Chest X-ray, PA view. Patient: 51 years old, sex M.
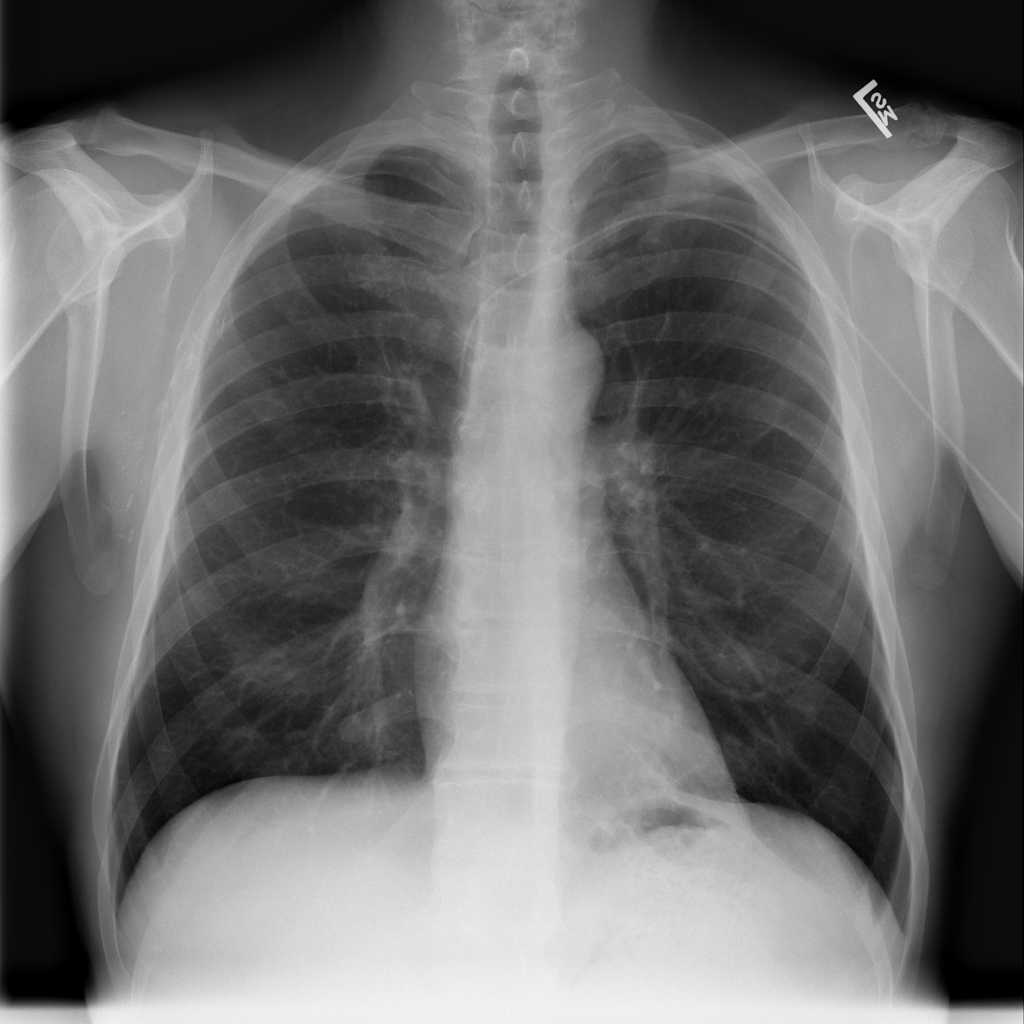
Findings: Nodule